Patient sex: M
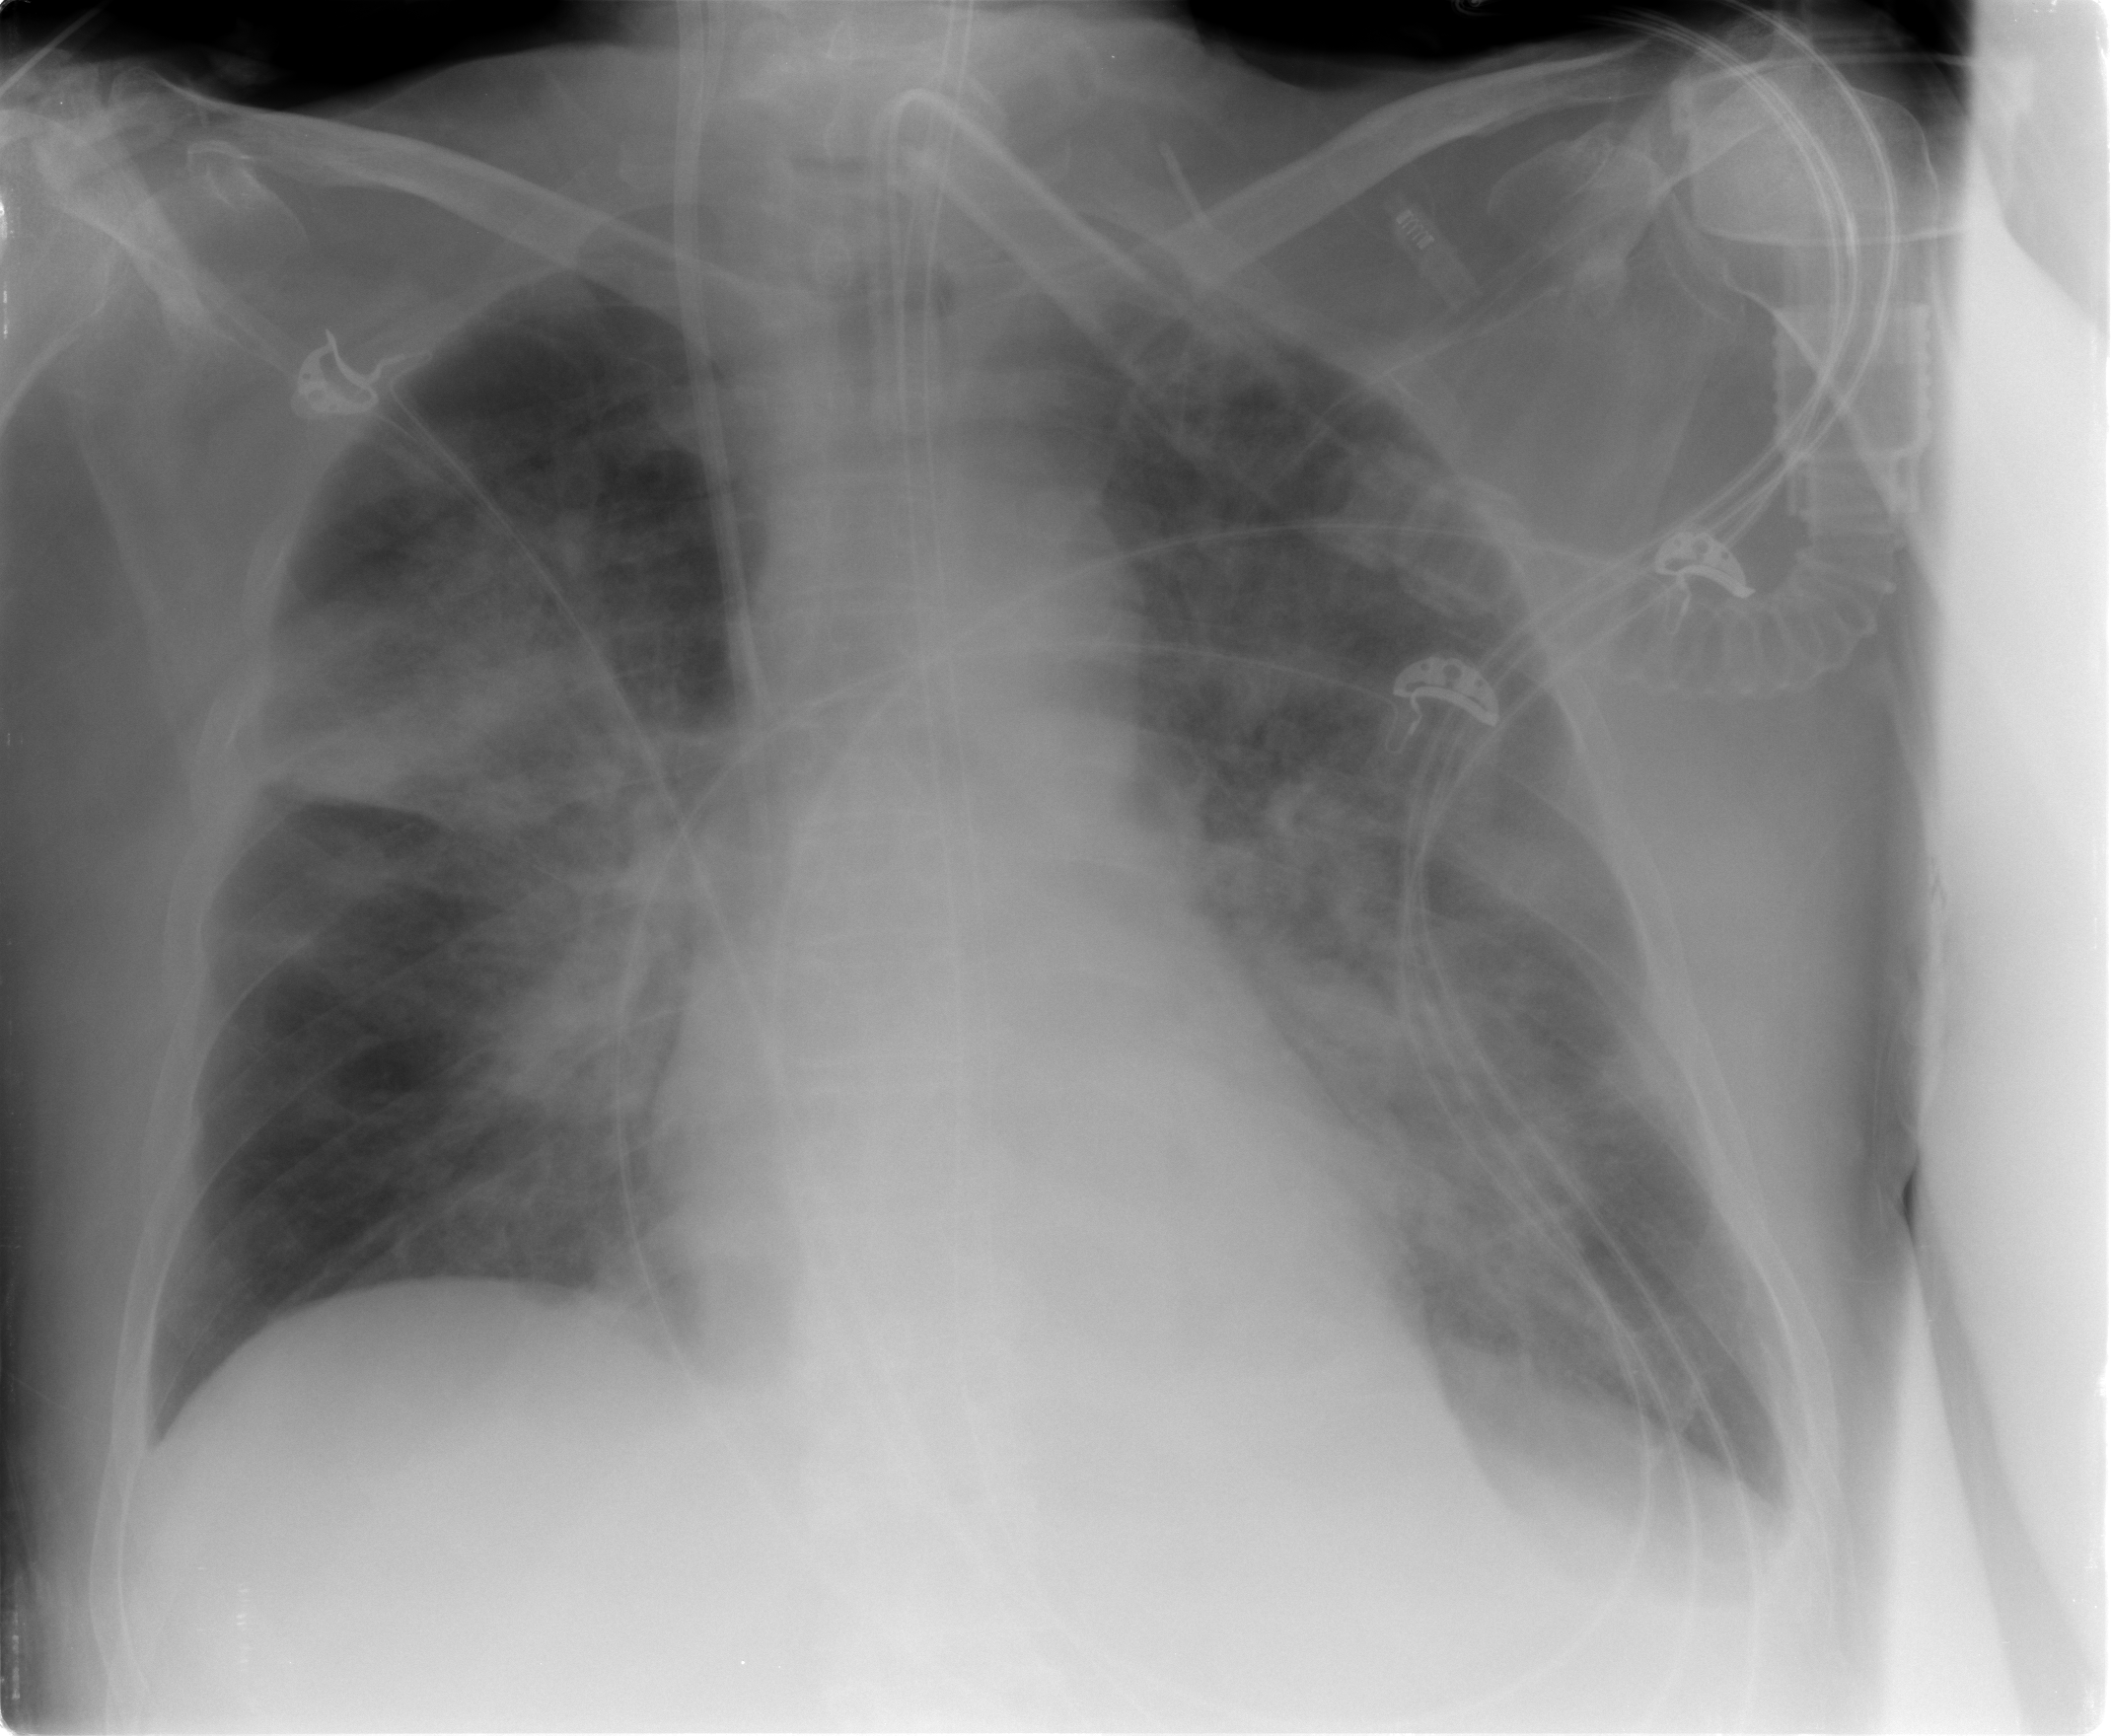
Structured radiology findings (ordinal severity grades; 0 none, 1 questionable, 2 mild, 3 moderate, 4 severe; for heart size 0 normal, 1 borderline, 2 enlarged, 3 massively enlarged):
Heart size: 0
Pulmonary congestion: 2
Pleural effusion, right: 0
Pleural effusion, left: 0
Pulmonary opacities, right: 3
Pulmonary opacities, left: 3
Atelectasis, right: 3
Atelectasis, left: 2